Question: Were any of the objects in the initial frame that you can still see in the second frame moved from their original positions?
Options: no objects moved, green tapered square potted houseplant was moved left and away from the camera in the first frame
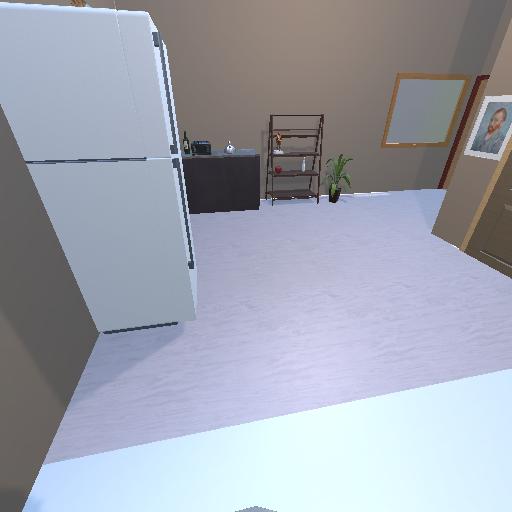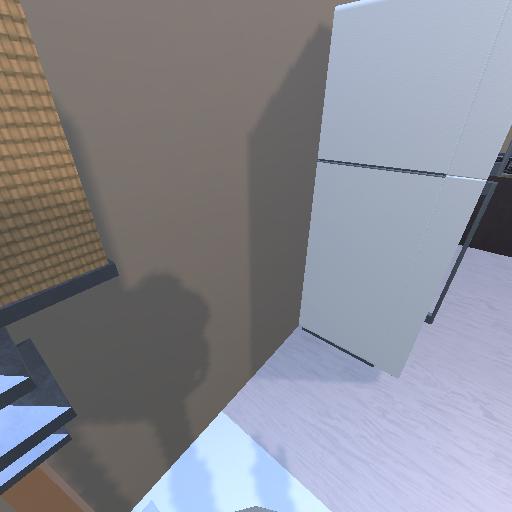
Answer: no objects moved